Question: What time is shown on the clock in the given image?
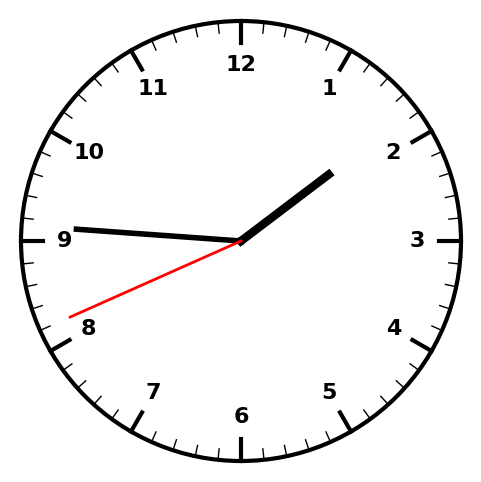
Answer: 01:45:41